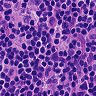
Metastatic tissue present: no